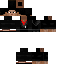
A male human skin with dark skin, wearing brown bald dressed in a black suit and black pants, featuring a closed mouth.